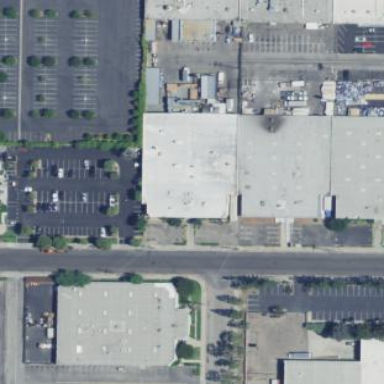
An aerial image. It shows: Industrial building.